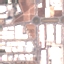
Land use / land cover: Industrial